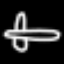
Label: airplane